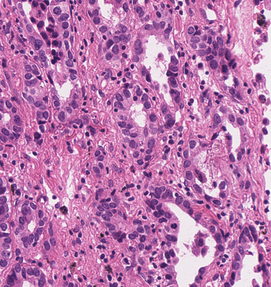
Tumor epithelial tissue: yes
Tumor-associated stroma tissue: yes
Normal tissue: no